Interaction volume radius: 5 \u00c5
Interaction volume height: 15 \u00c5
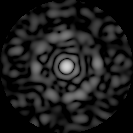
Disorder parameter: 0.789